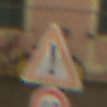
Verkehrszeichen: Gefahrenstelle
Zusatzzeichen unten: Geschwindigkeit40
Umgebung: Outdoor, Urban
Tageszeit: Night
Wetter: PartlyCloudy
Licht: Artificial
Jahreszeit: NotSpecified
Kontrast: HighContrast